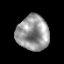
Tissue: prostate
Cell type: T cells
Senescence score: 0.3113
Nuclear area (px): 1098
Mean DAPI intensity: 152.386